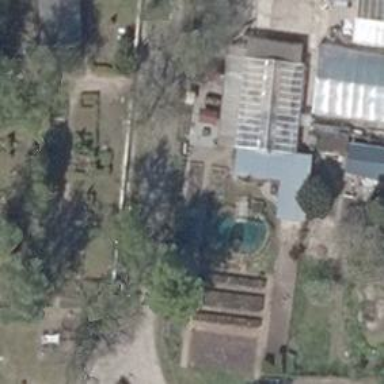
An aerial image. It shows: Garden center.